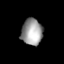
Tissue: lung
Cell type: Epithelial cells
Senescence score: 0.548
Nuclear area (px): 545
Mean DAPI intensity: 155.648